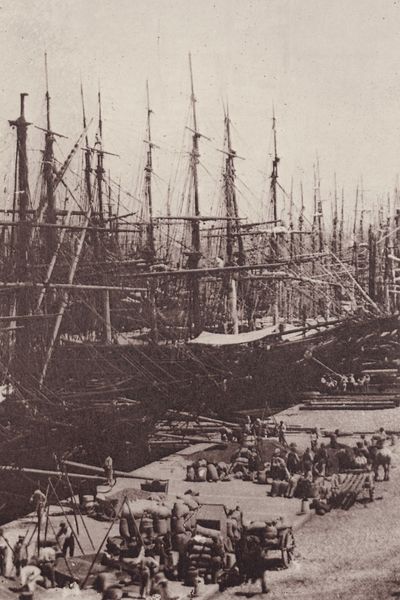
Titel: Hafen in Marseille
Künstler: Adolphe Braun
Schlagwörter: picture, wood, ship, photo, sail, back, war, photograf, soldgers, photogeaph